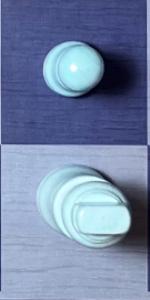
Label: King_White